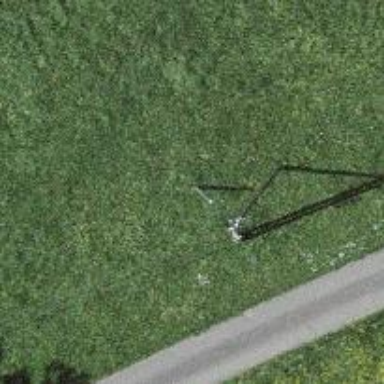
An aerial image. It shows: Power pole.